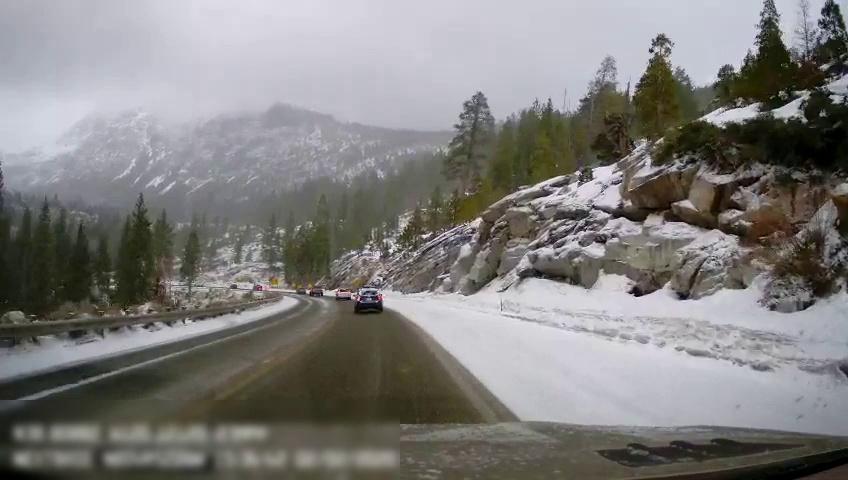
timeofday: Day
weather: Snowy
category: Drivable Space
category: Vehicles | Car
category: Vehicles | Truck
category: Vehicles | Car
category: Lanes | Current Lane